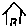
Label: house